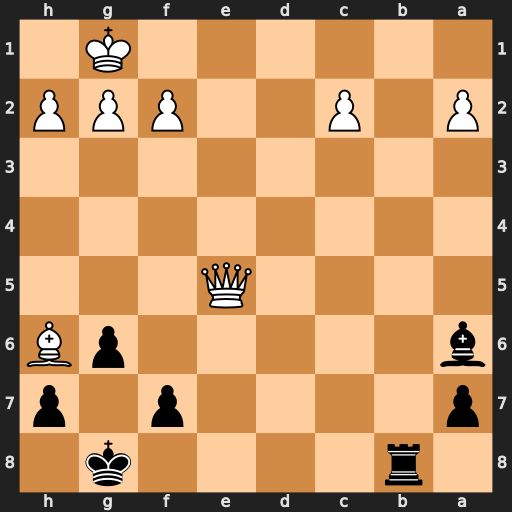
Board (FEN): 1r4k1/p4p1p/b5pB/4Q3/8/8/P1P2PPP/6K1
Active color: b
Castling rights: -
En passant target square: -
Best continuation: Rb1+ Bc1 Rxc1+ Qe1 Rxe1#